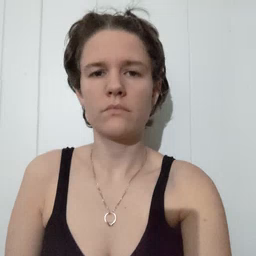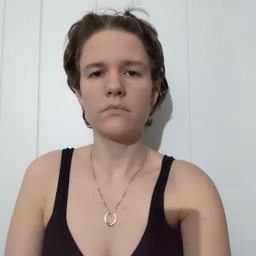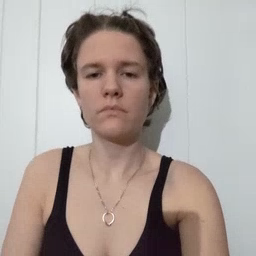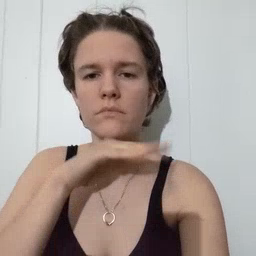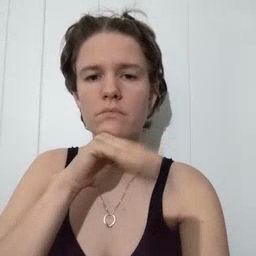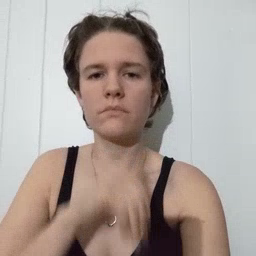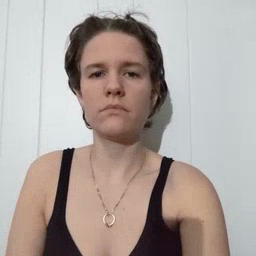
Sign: pig